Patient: sex M, age 64
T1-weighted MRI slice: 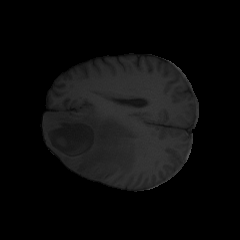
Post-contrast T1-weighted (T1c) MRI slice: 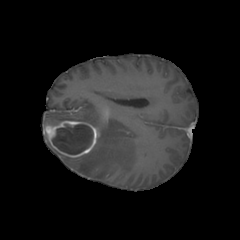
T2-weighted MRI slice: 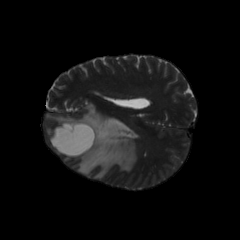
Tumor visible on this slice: yes
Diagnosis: Astrocytoma, IDH-mutant
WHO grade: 3